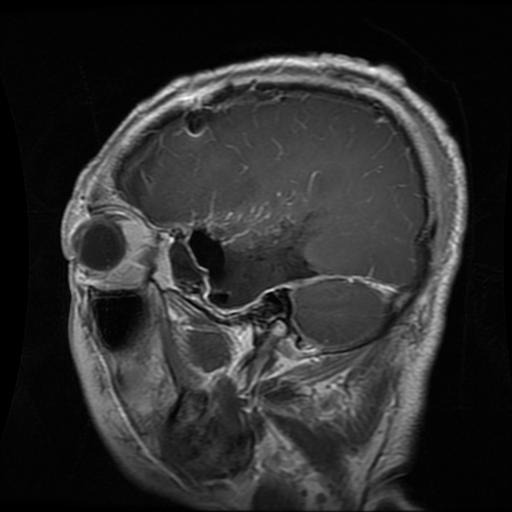
Label: glioma